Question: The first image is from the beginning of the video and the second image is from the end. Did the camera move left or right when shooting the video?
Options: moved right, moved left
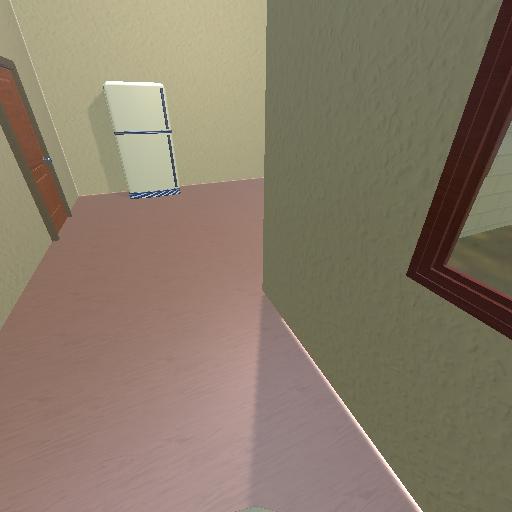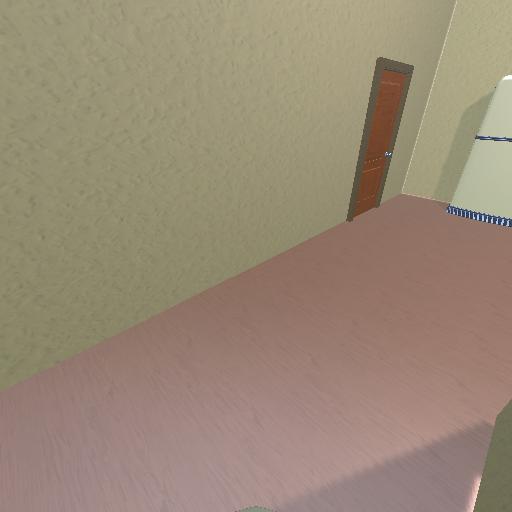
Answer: moved right